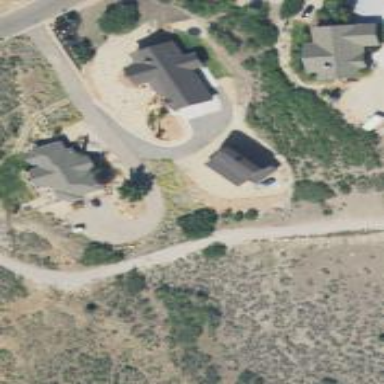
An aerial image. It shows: Driveway.